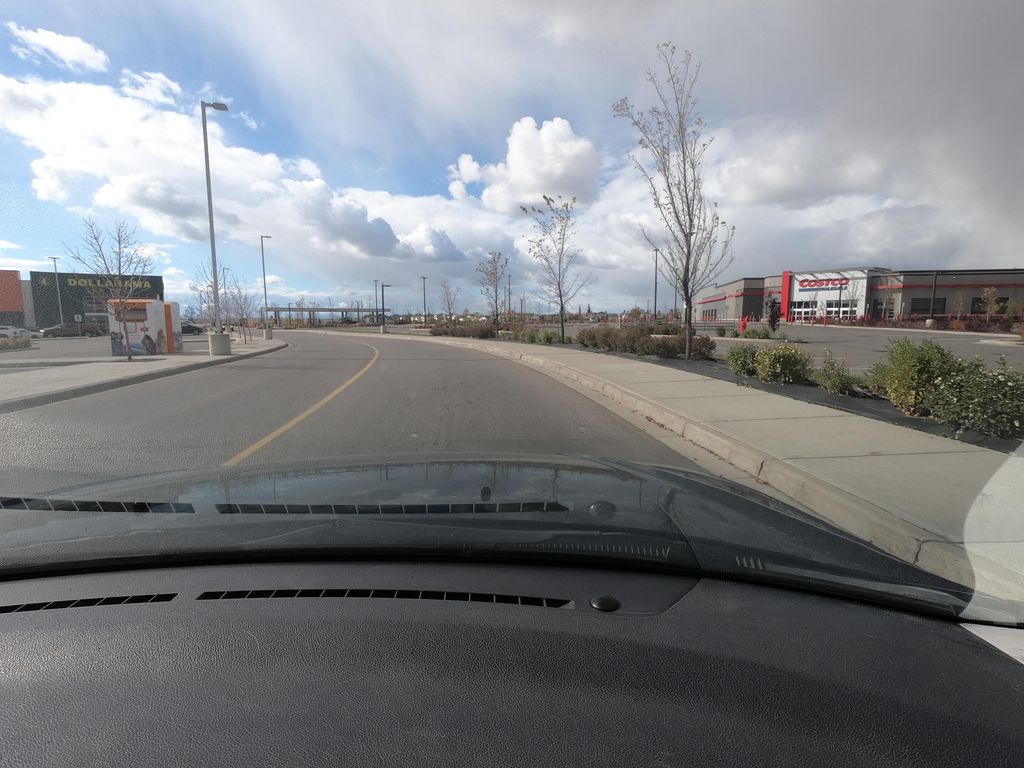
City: calgary